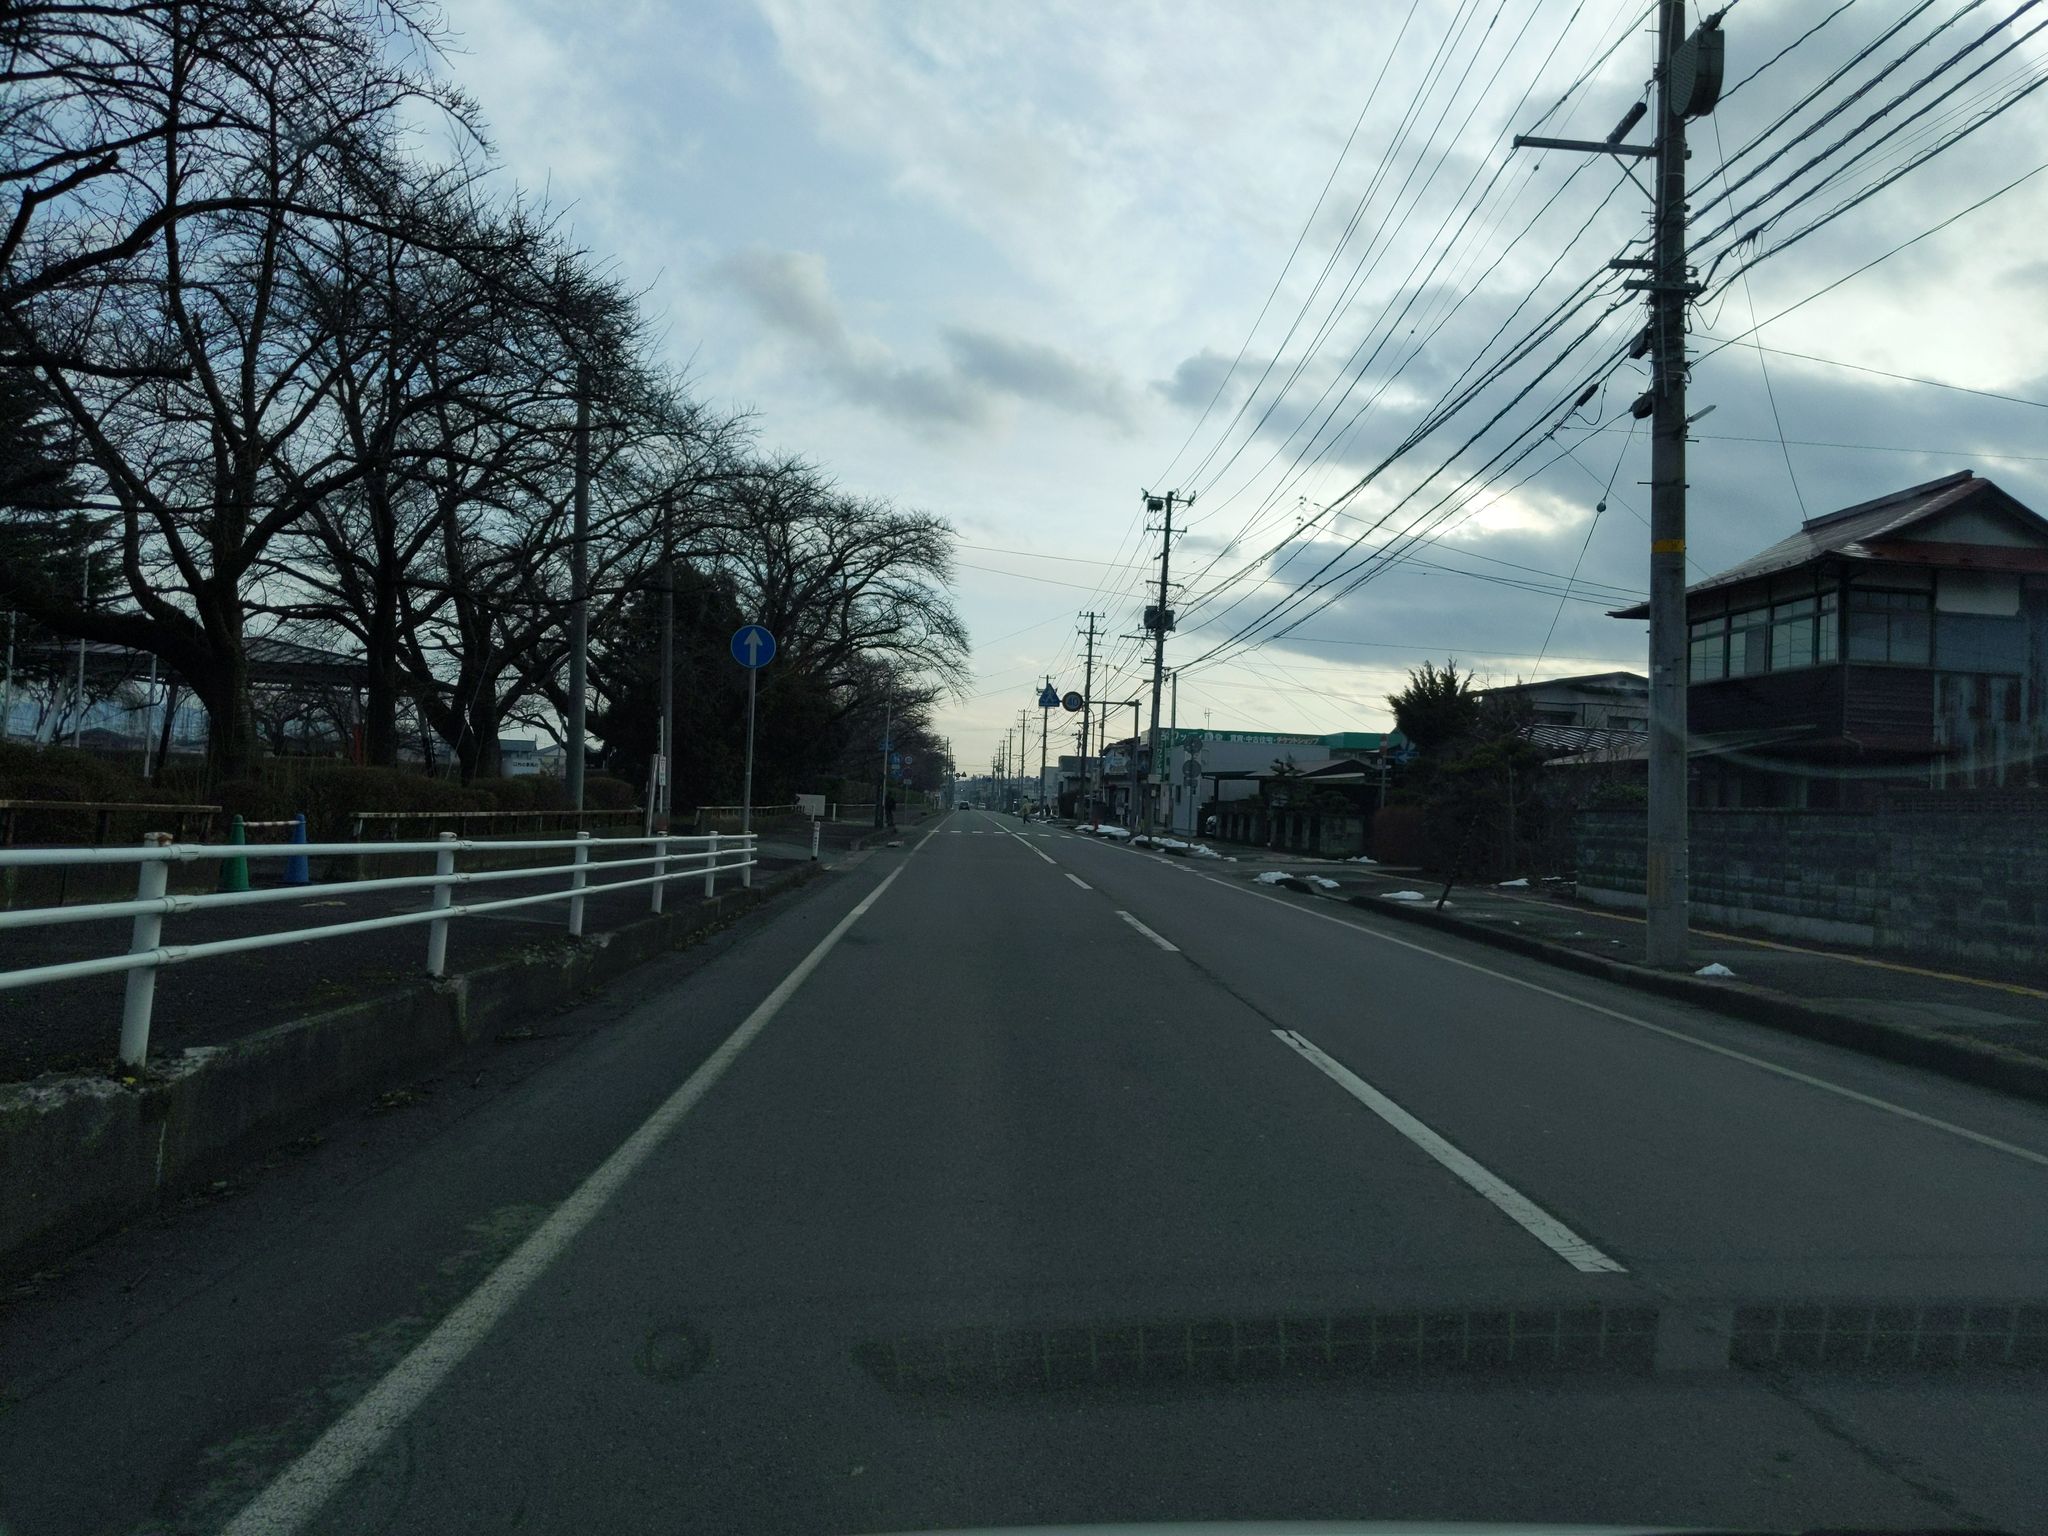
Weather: cloudy
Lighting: day
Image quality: good
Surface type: driving surface
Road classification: tertiary
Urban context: semi-dense urban cluster
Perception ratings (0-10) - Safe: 2.39, Lively: 1.69, Beautiful: 3.68, Boring: 6.48, Depressing: 5.77, Wealthy: 0.44